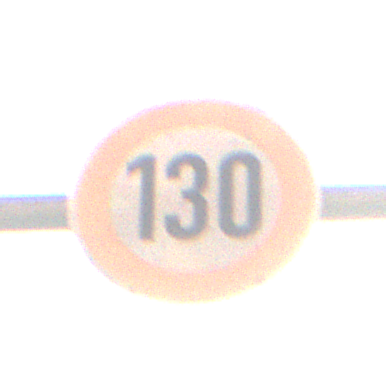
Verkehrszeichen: Geschwindigkeit130
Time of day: MorningAfternoon
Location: Outdoor (Urban)
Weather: Clear
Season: NotSpecified
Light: Natural